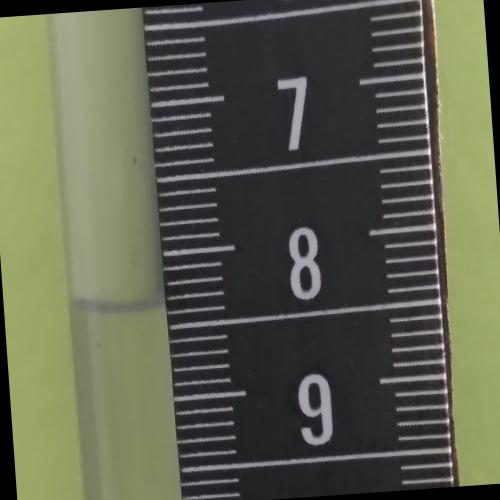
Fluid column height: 8.3 cm